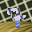
Label: 7